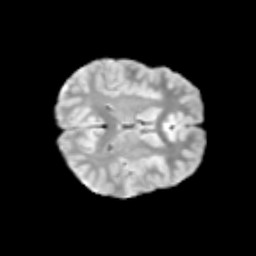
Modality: T2w
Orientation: axial
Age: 11
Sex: male
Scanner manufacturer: siemens
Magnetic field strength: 3 T
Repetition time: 3.8 s
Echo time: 0.07 s